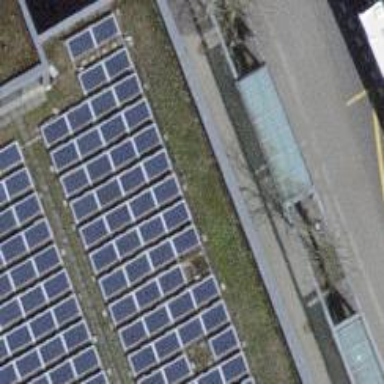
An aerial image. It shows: Solar power generator.